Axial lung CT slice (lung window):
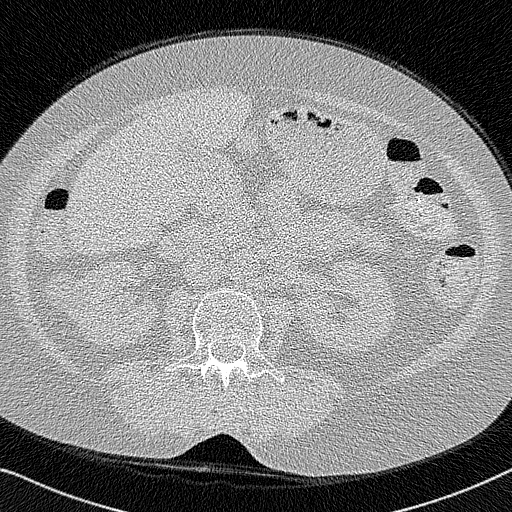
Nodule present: no